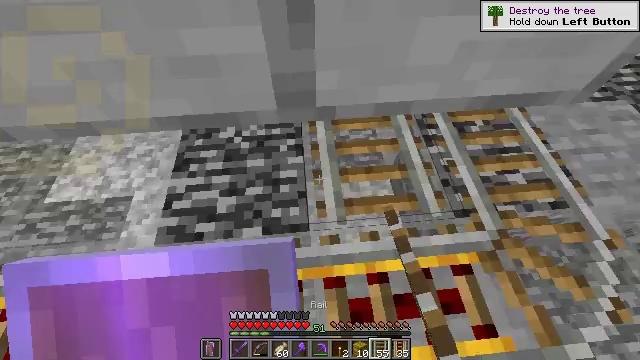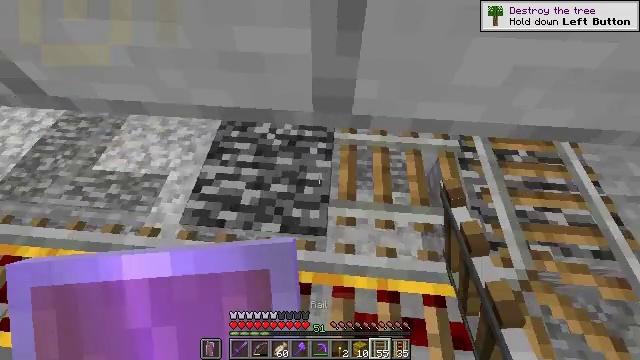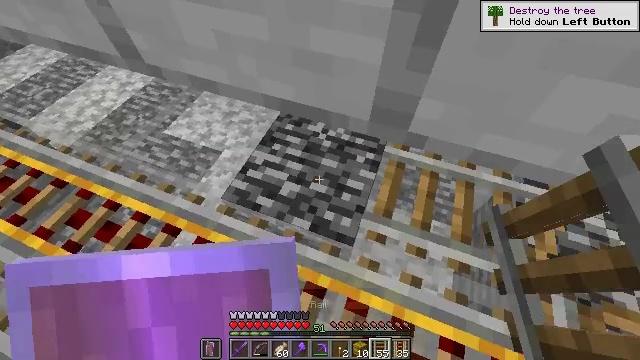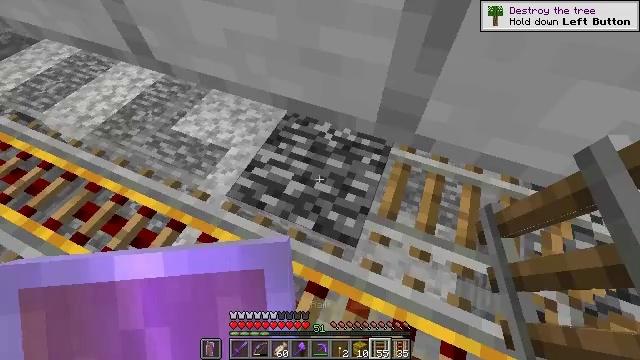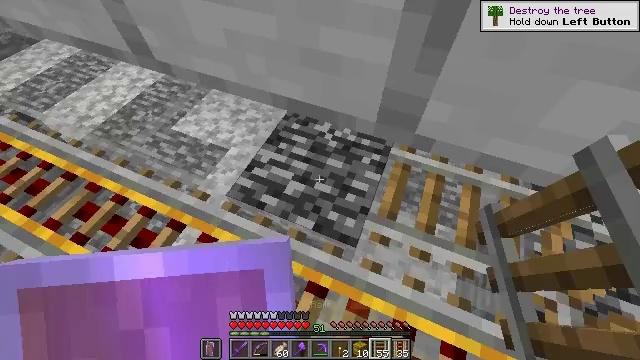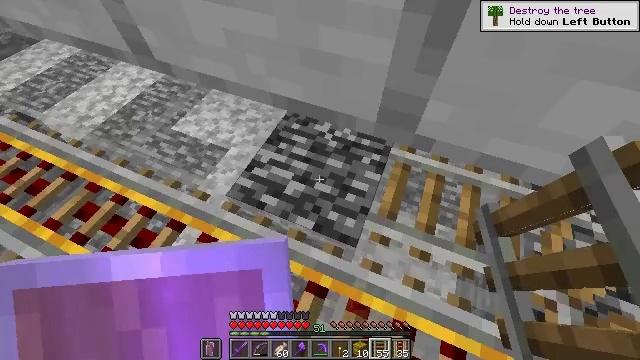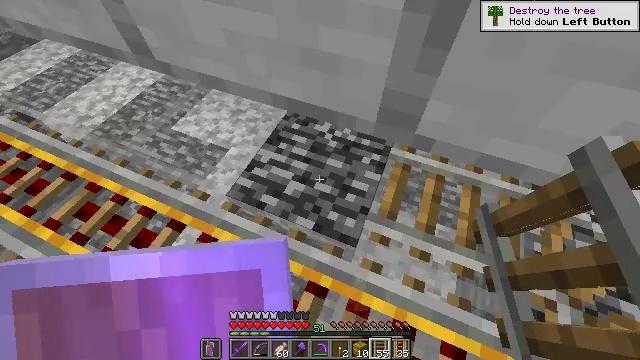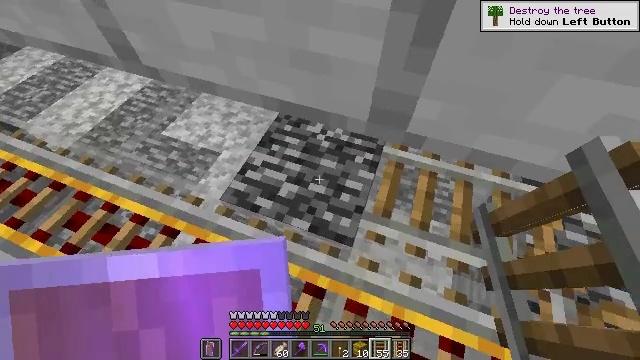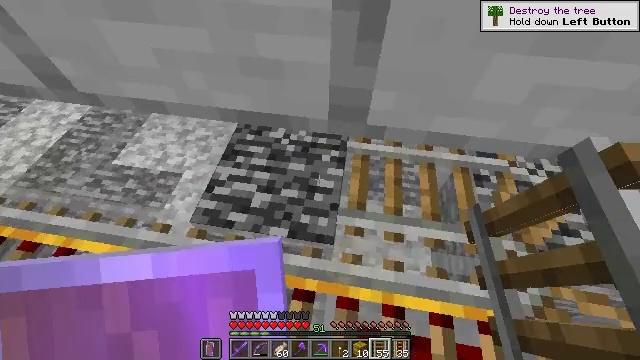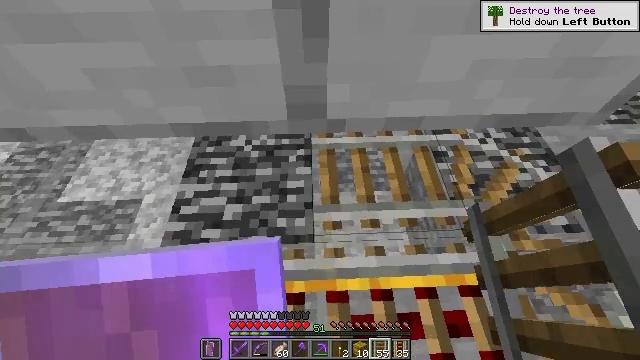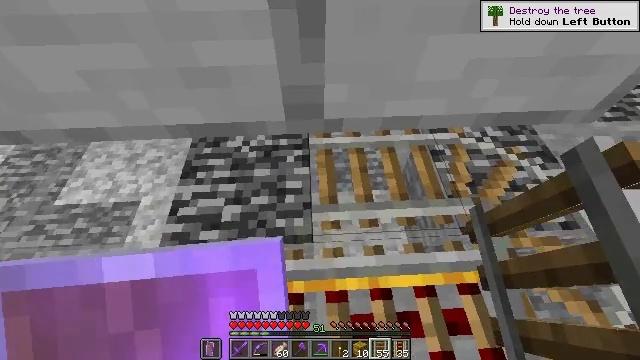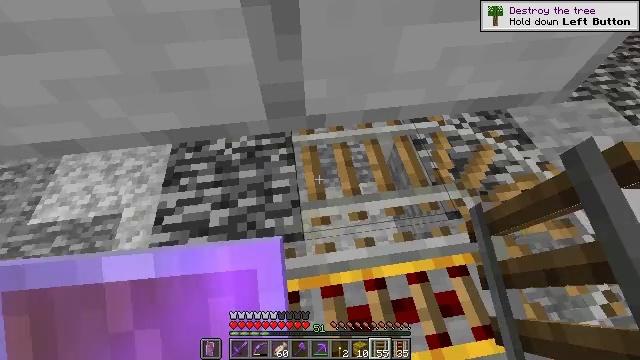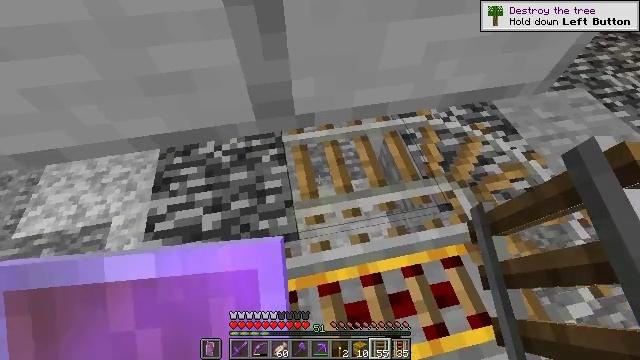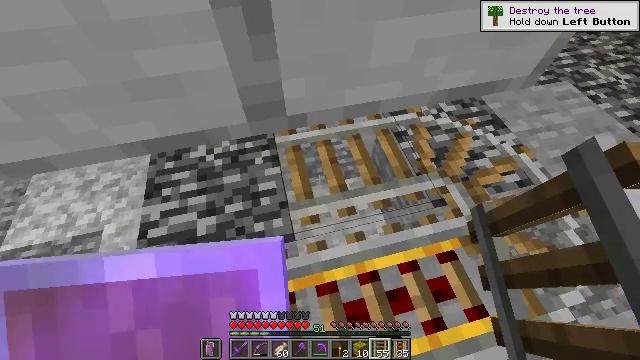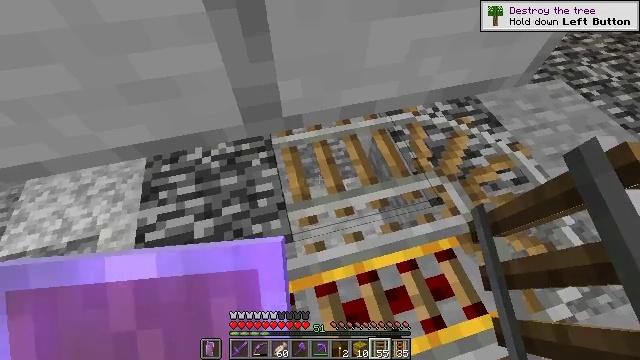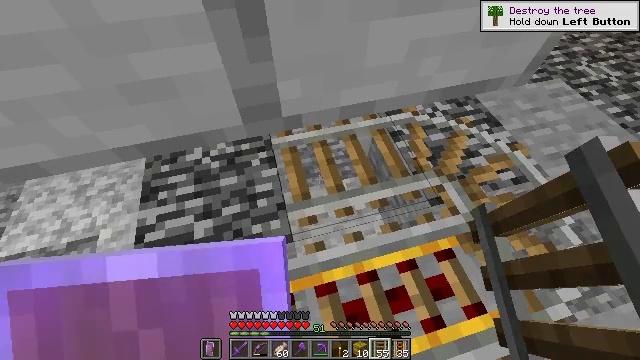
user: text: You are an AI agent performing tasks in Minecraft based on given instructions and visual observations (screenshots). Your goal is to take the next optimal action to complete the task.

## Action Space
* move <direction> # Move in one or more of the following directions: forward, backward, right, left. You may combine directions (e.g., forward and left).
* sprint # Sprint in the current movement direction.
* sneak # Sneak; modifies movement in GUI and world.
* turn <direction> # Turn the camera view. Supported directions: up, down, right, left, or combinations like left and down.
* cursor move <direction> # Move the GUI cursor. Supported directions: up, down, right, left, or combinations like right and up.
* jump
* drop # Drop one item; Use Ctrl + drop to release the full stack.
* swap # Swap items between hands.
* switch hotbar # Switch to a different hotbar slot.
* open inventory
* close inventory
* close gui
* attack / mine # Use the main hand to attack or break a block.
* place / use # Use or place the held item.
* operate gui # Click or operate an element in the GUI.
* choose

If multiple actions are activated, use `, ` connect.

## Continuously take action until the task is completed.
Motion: motion action
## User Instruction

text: Gather the rail for future use.
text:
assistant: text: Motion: turn left and up
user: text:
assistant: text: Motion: turn left and up
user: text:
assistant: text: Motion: turn left
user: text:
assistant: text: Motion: no_op
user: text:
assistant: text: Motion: no_op
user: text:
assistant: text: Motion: no_op
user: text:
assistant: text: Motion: turn right
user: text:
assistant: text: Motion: turn right
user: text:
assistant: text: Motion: turn right
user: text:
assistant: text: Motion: no_op
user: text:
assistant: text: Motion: turn right
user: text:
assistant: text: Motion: turn right
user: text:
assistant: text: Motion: turn right
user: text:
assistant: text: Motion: turn right
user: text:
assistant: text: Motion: no_op
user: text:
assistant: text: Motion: no_op
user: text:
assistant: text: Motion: no_op
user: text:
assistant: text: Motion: attack / mine
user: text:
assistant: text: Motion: attack / mine
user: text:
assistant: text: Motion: attack / mine
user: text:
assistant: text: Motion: attack / mine
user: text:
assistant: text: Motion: attack / mine
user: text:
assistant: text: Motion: attack / mine
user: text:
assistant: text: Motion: attack / mine
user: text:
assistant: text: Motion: attack / mine
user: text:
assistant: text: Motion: attack / mine
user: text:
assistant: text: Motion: attack / mine
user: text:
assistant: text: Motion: attack / mine
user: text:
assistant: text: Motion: attack / mine
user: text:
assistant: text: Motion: attack / mine